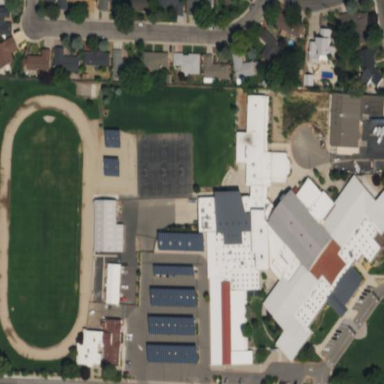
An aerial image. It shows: School building.